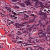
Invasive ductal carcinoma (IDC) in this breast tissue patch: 1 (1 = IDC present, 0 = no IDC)